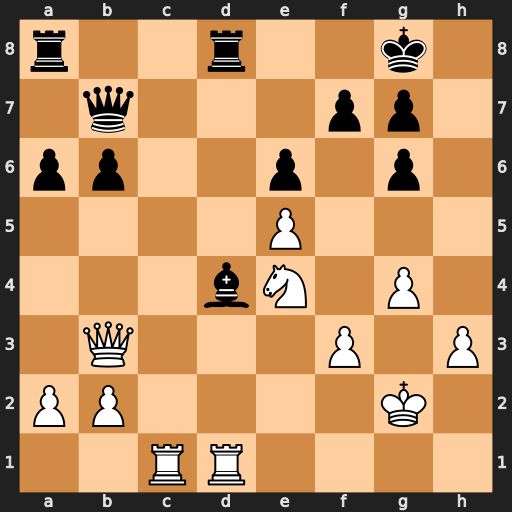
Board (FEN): r2r2k1/1q3pp1/pp2p1p1/4P3/3bN1P1/1Q3P1P/PP4K1/2RR4
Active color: w
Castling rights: -
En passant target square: -
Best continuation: Nd6 Rxd6 exd6